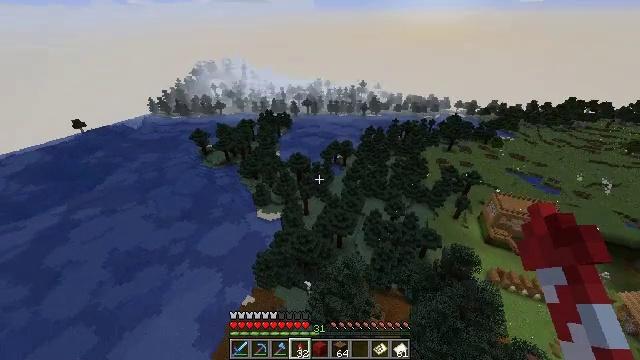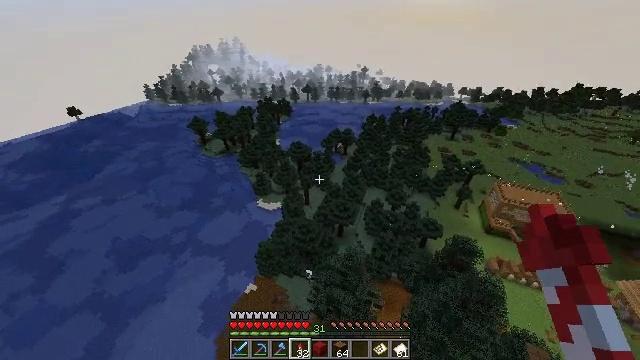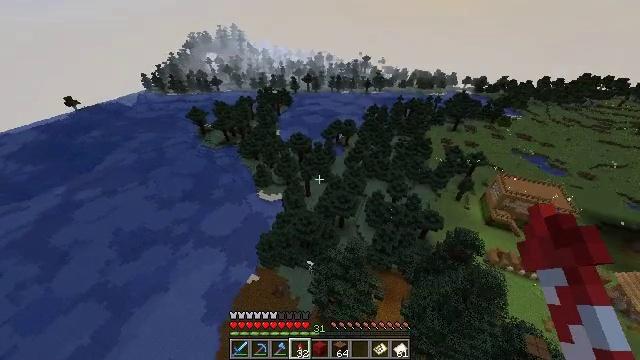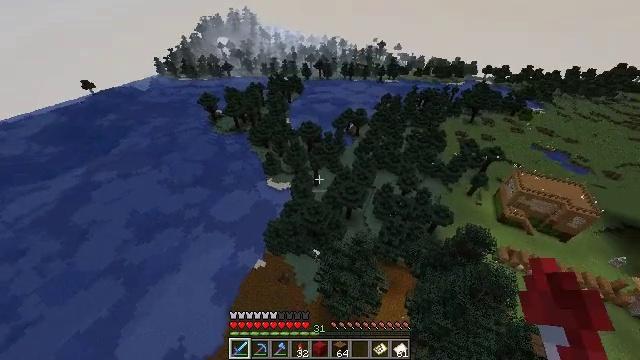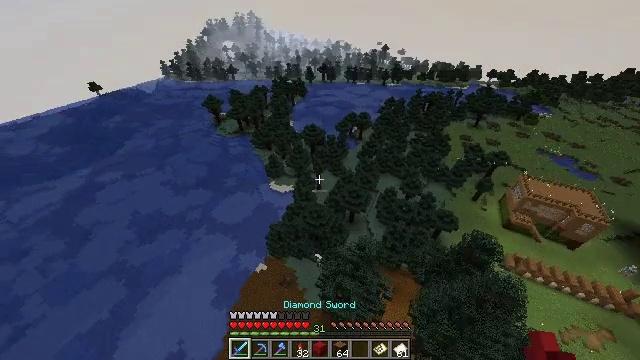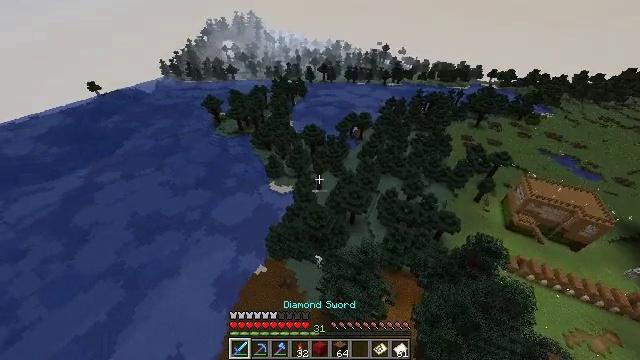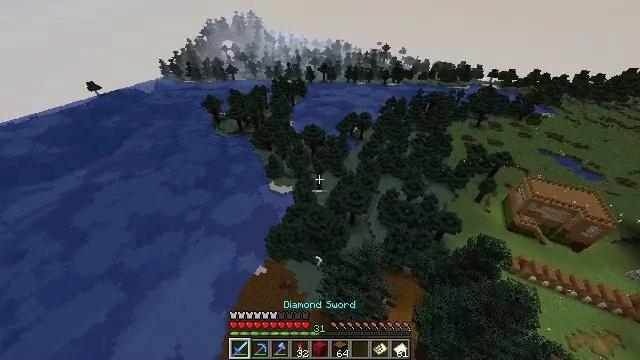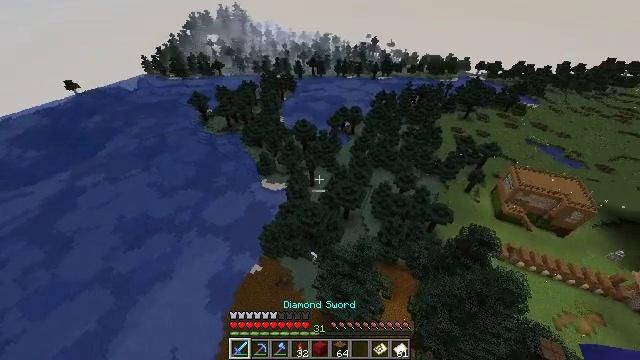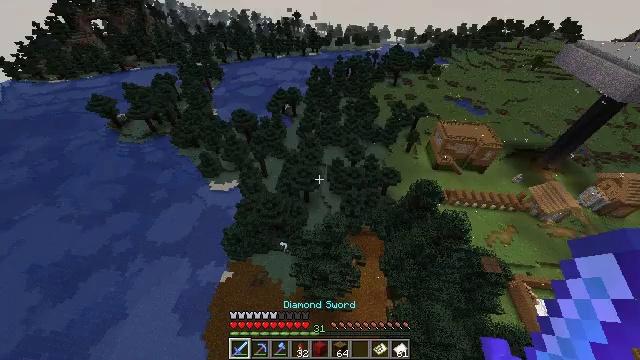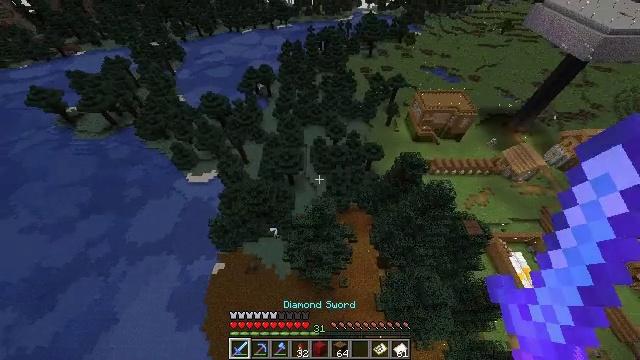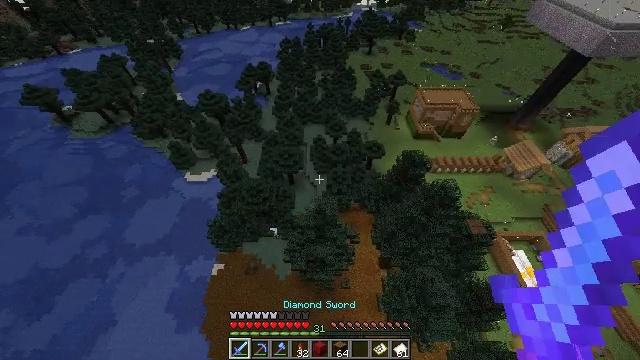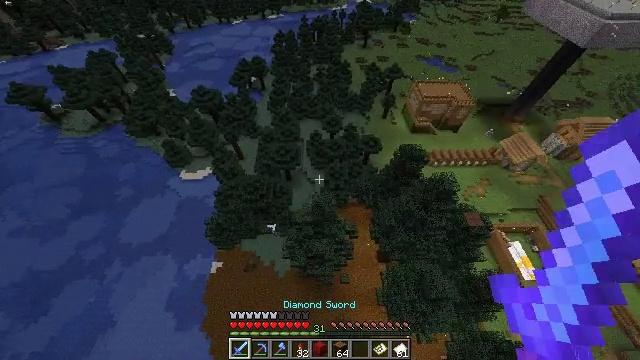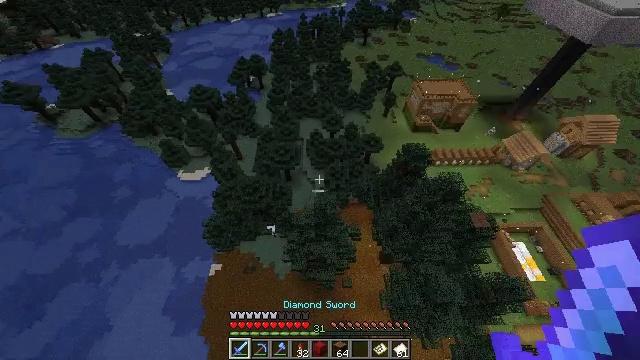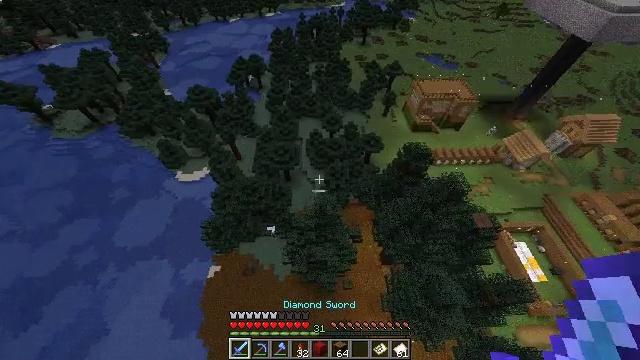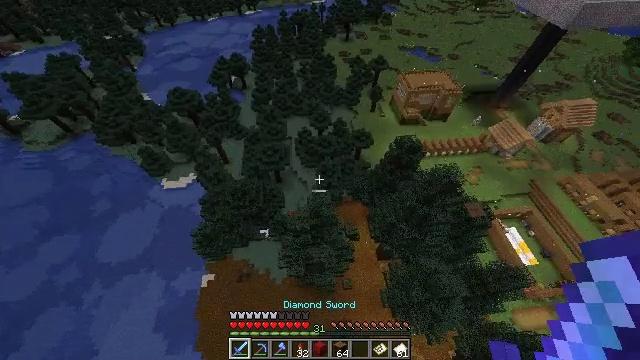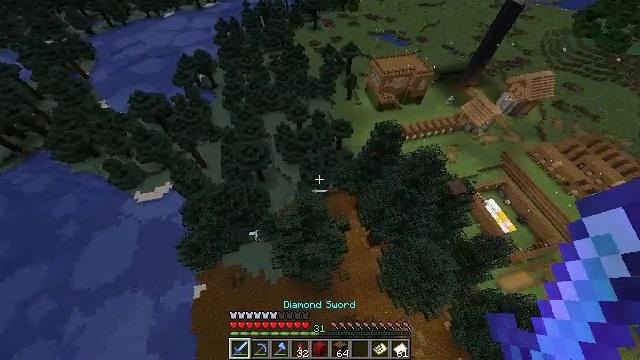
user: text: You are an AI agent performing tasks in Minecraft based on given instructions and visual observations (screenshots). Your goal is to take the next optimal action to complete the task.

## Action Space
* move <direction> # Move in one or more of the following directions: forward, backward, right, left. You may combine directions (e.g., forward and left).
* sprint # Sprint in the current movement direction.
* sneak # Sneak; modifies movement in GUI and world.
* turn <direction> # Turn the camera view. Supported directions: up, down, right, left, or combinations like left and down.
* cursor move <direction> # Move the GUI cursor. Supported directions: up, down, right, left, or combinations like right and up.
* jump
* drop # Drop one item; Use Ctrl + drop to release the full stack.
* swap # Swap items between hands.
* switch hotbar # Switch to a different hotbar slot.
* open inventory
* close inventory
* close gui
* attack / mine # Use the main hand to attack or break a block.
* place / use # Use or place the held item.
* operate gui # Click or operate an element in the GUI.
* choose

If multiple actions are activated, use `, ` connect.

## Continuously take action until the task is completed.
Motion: motion action
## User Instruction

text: Mine spruce leaves from the tree.
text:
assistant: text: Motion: move forward, turn down
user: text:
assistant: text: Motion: move forward, turn down
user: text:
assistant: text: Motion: move forward, turn left and down, switch to hotbar 1
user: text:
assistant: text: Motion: move forward, switch to hotbar 1
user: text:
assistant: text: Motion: move forward
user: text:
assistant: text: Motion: move forward
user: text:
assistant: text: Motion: move forward, turn right and down
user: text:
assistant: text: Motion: move forward, turn right and down
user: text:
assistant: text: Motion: move forward, turn right and down
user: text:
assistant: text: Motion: move forward
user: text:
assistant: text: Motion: move forward, turn right and down
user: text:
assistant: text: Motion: move forward
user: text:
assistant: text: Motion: move forward
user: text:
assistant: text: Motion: move forward, turn right
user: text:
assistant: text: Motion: move forward, turn right and down
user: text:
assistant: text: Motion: move forward, turn right
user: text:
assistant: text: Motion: move forward
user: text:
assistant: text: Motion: move forward, turn right and up
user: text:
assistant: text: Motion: move forward, turn right and up
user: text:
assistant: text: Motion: move forward, turn right and up
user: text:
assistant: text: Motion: move forward, turn right and up
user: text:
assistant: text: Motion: move forward, turn right and up
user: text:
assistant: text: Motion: move forward, turn right and up
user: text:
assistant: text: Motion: move forward, turn left
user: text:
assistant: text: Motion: move forward, turn left
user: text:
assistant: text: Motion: move forward, turn left and up
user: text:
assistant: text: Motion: move forward, turn up
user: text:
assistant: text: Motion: move forward, turn right and up
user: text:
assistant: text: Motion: move forward, turn right and up
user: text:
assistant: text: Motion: move forward, turn right and up